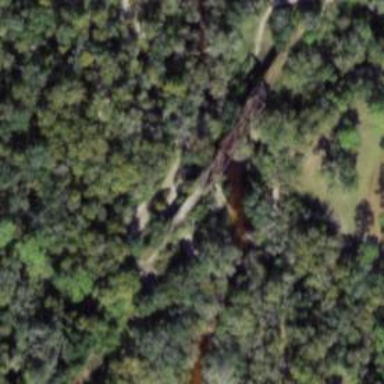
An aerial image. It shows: Abandoned railway spur with abandoned bridge.